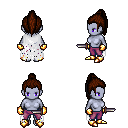
a pixel art fantasy rpg character, female body template, dark elf, purple skin, white tattered cape, magenta pants, brown long topknot hairstyle, gold gloves, gold boots, dagger, four views (front, back, left, right), 2x2 character sprite sheet, small pixel art, hard edges, no anti-aliasing